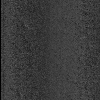
Atmospheric dust classification: dusty